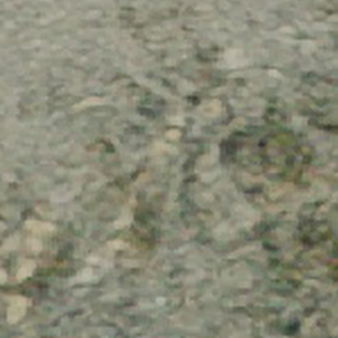
Label: other